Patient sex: M
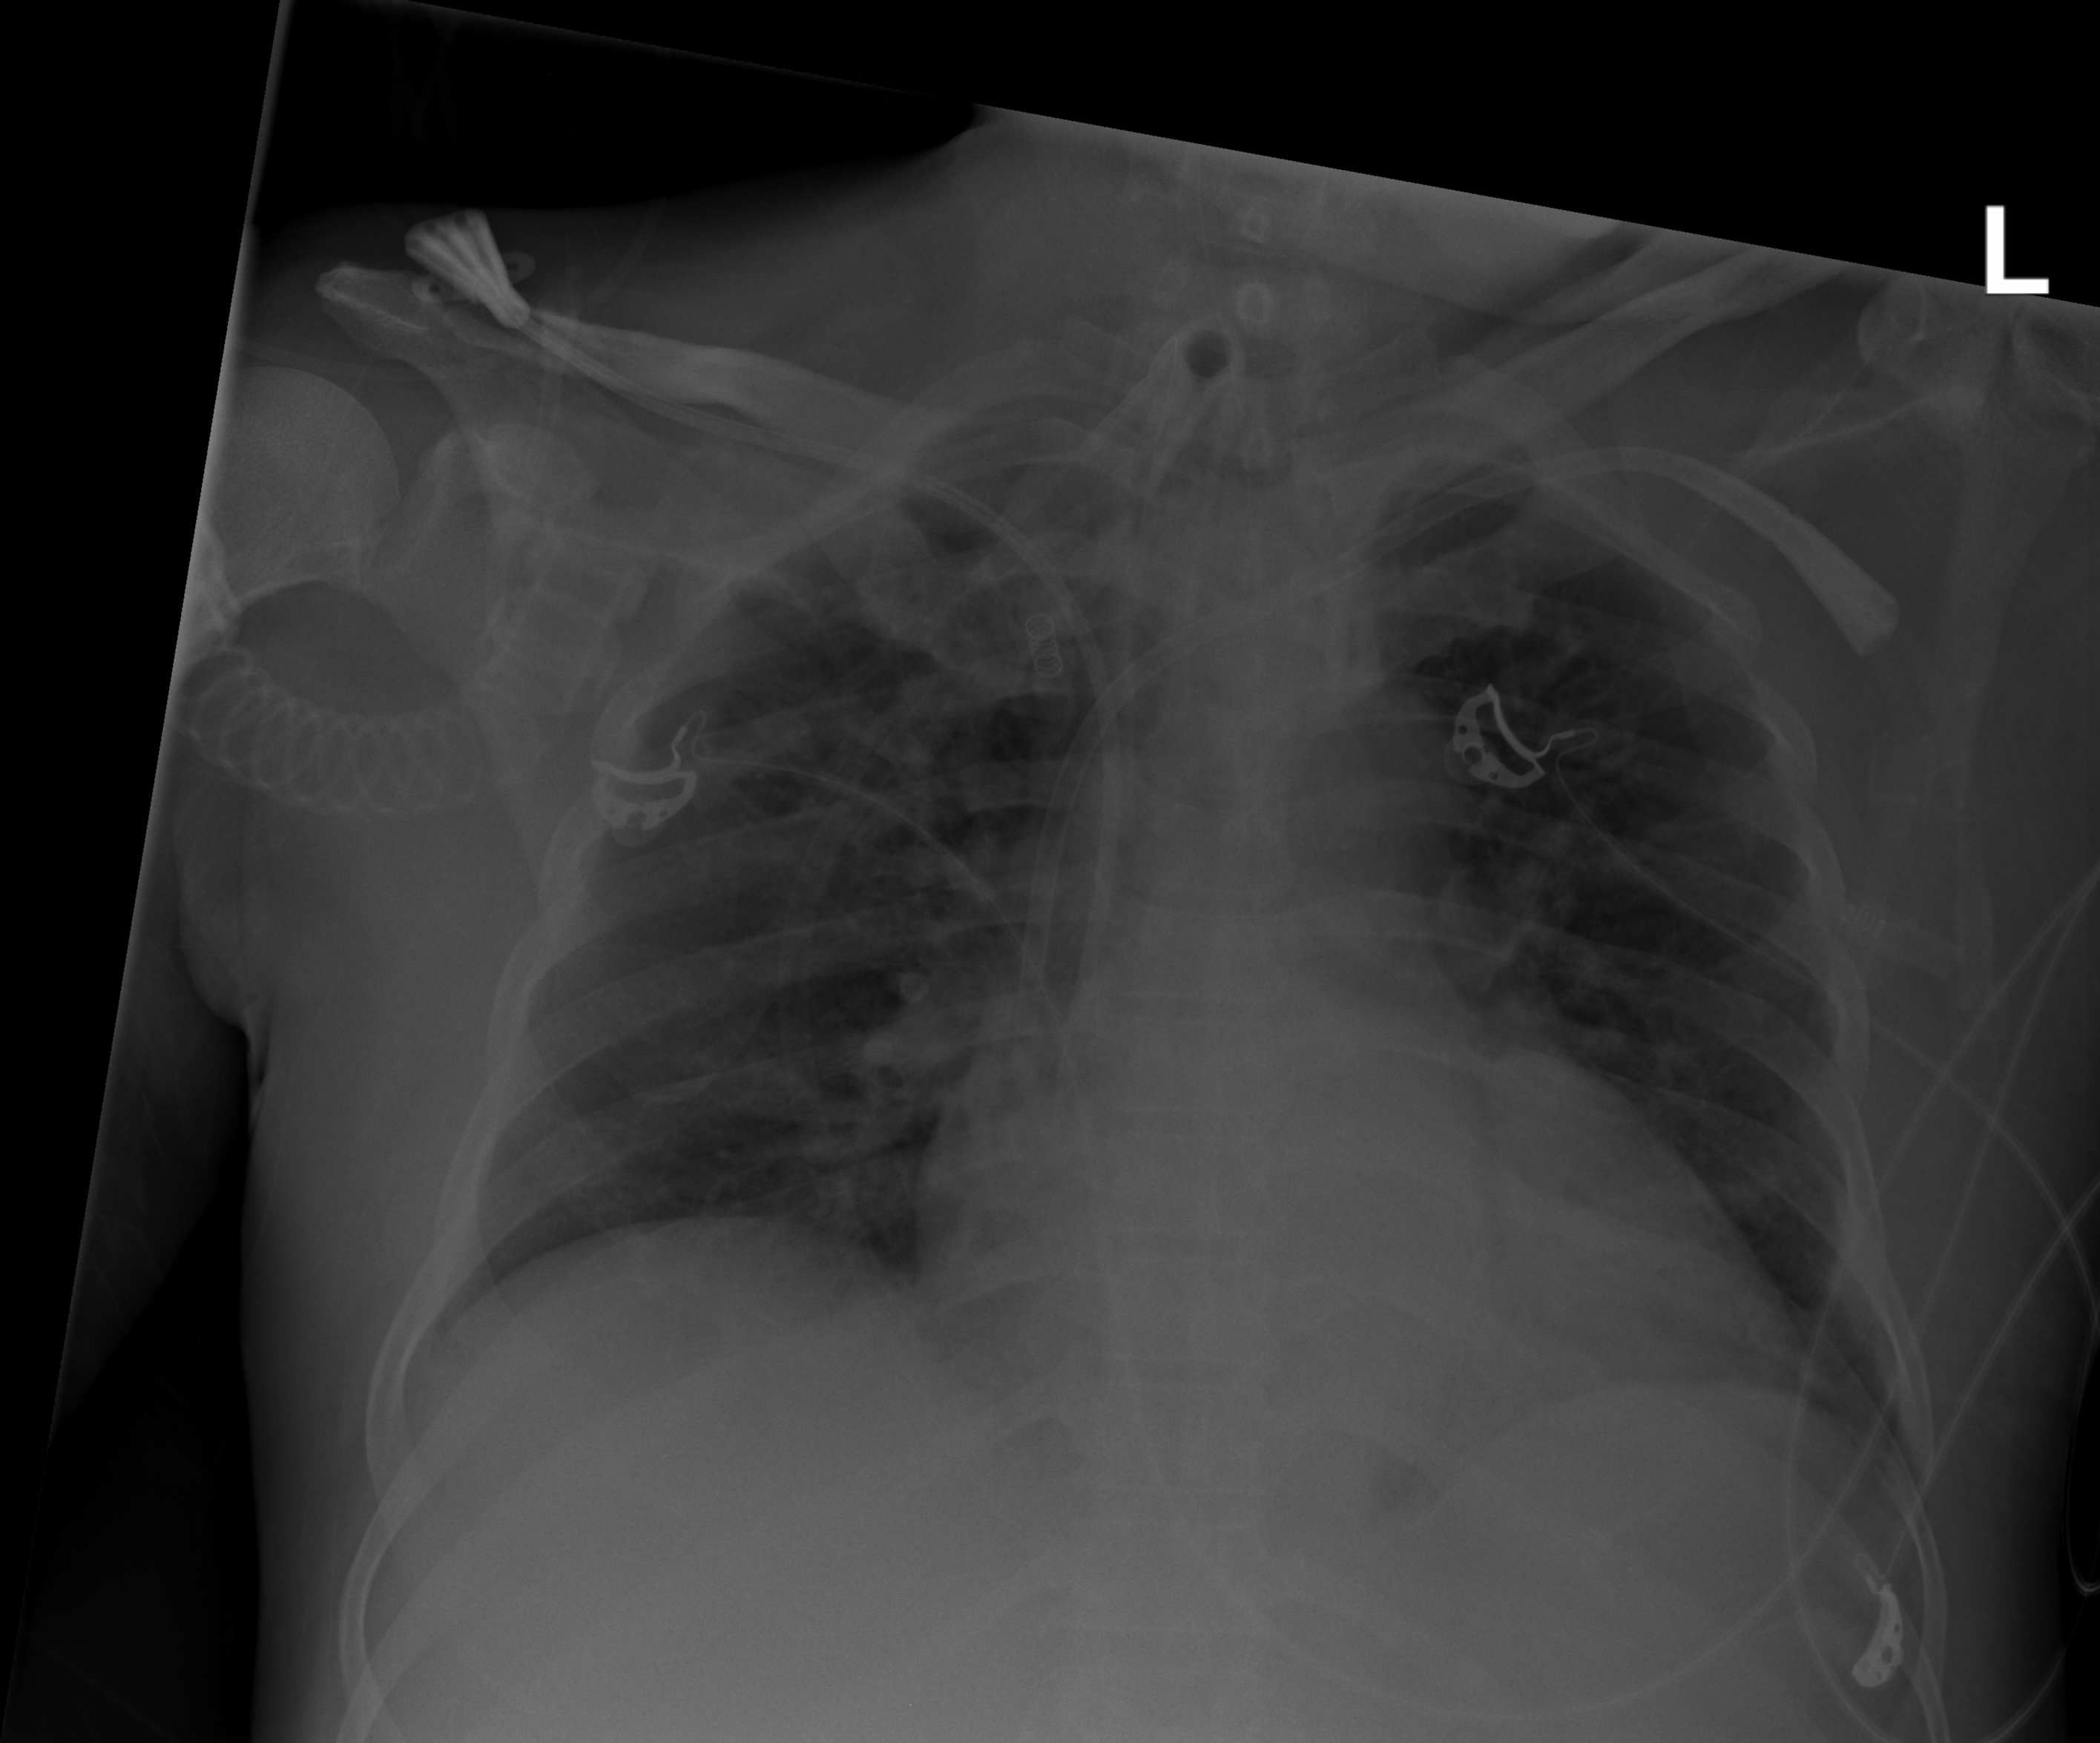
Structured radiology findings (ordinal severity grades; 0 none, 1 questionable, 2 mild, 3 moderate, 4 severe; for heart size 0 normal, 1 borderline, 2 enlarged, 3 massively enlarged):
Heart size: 2
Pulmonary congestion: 2
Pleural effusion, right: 0
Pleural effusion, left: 0
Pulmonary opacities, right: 2
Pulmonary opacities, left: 2
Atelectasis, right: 2
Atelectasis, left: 2